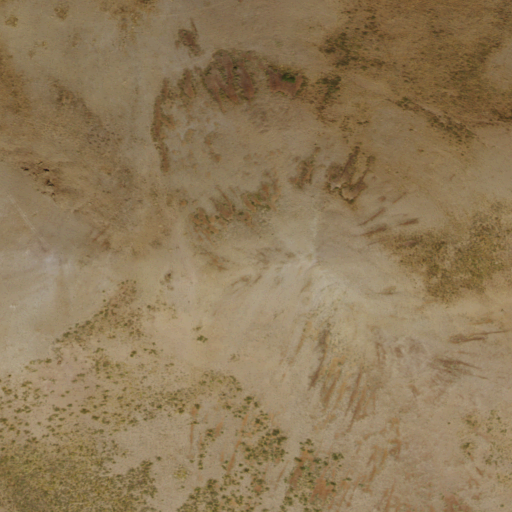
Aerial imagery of mountain in Nevada named Double Mountain containing only shrub